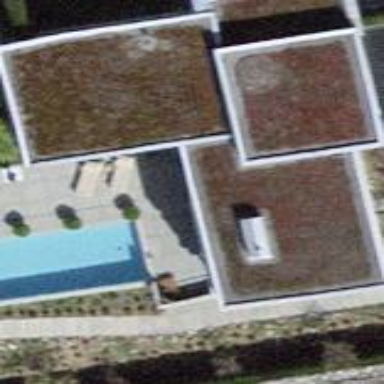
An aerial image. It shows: Building with flat roof.